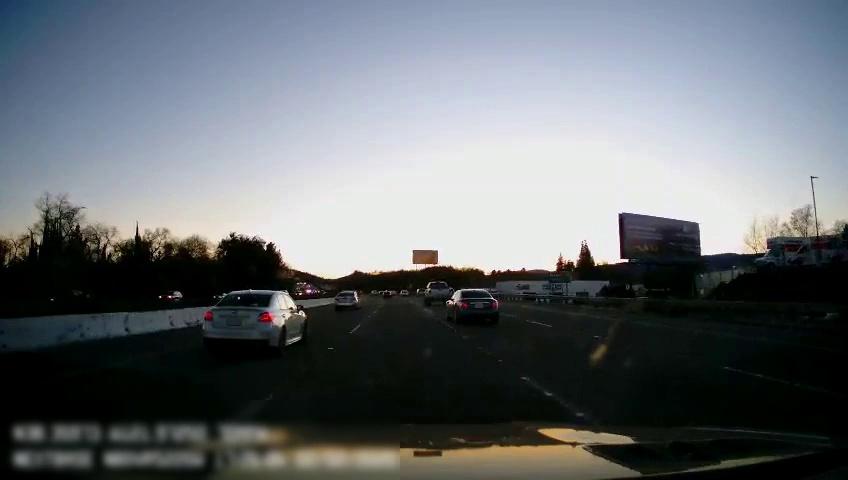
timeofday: Day
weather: Cloudy
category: Drivable Space
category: Vehicles | Car
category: Vehicles | Truck
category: Vehicles | Car
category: Vehicles | Car
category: Vehicles | Car
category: Lanes | Current Lane
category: Lanes | Current Lane
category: Lanes | Alternate Lane
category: Lanes | Alternate Lane